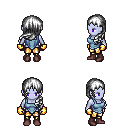
a pixel art fantasy rpg character, female body template, dark elf, purple skin, blue vest, gold greaves, white left-swept hairstyle, gold gloves, maroon shoes, four views (front, back, left, right), 2x2 character sprite sheet, small pixel art, hard edges, no anti-aliasing